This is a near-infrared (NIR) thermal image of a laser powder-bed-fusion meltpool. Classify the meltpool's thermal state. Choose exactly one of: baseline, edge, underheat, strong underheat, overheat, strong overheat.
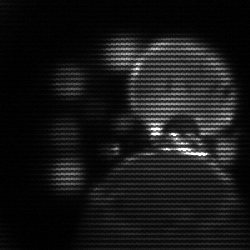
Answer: edge